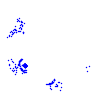
Particle: kaon